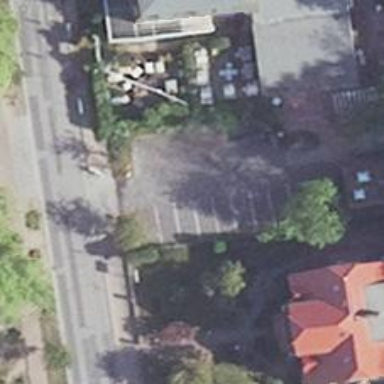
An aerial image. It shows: Parking area with surface.